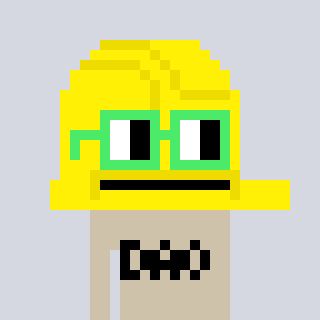
a pixel art character with square light green glasses, a construction helmet-shaped head and a bege-colored body on a cool background